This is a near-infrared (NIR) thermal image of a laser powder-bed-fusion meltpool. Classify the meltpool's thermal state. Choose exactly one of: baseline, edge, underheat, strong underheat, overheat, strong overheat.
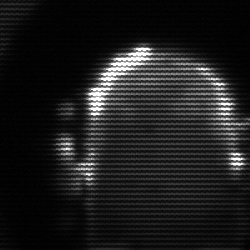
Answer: baseline